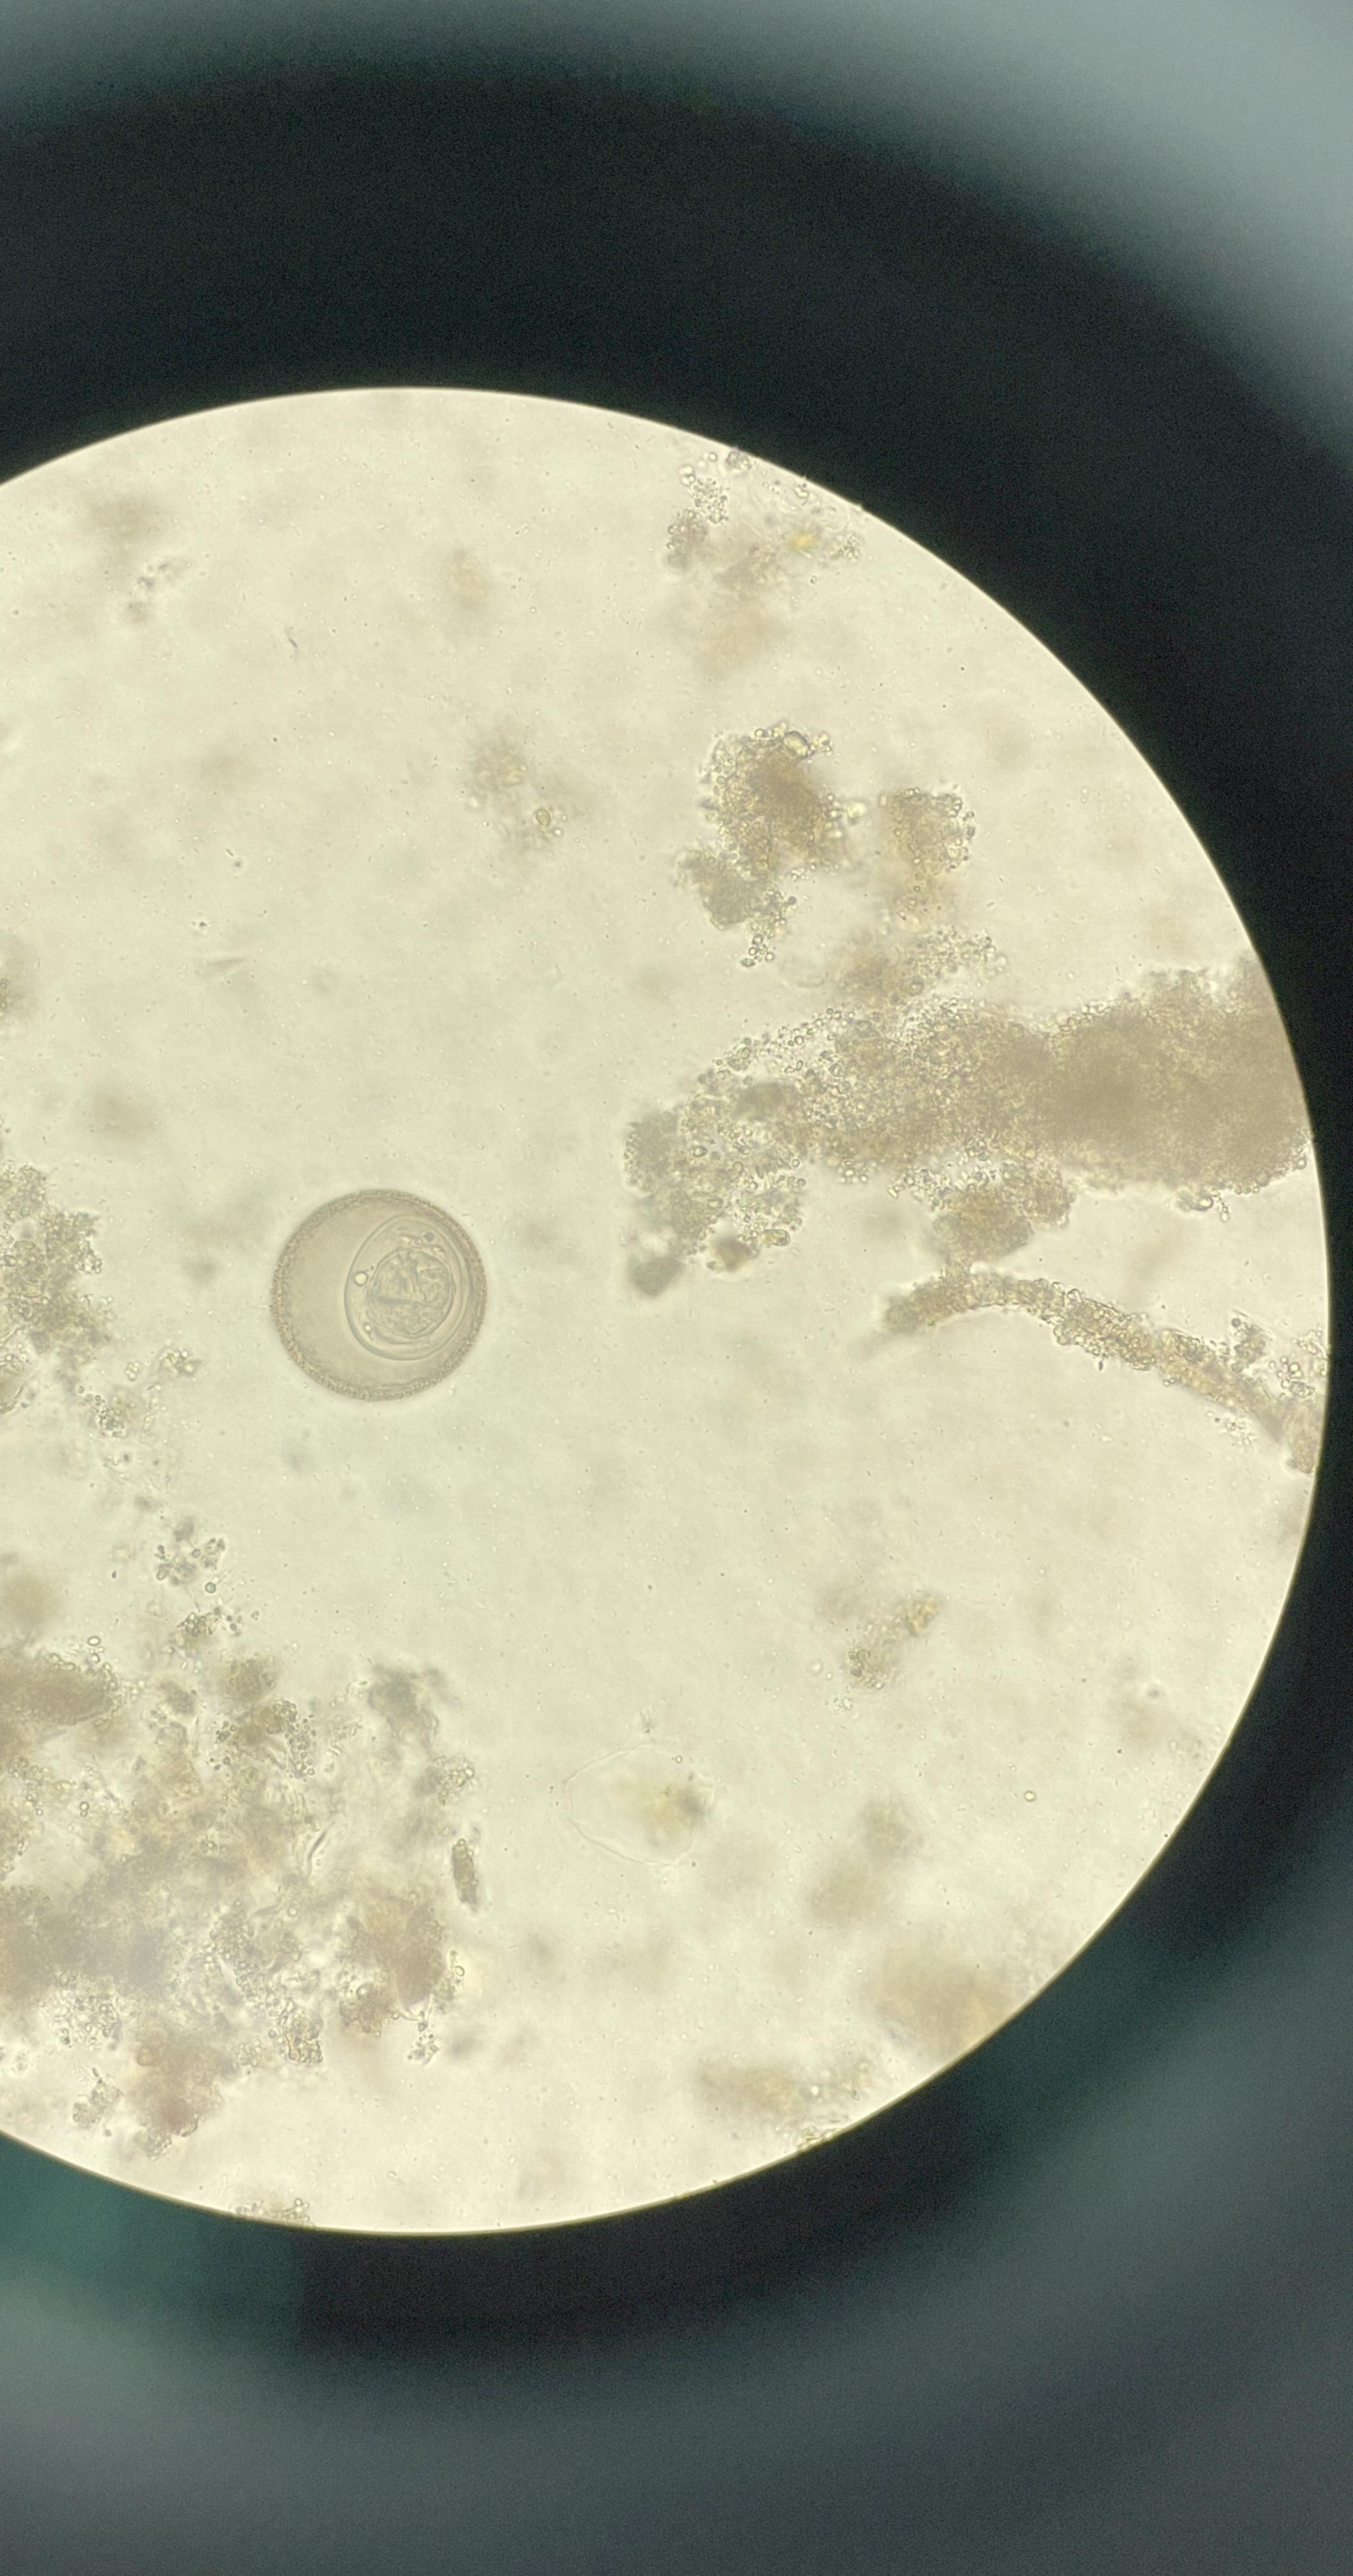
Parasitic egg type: Hymenolepis diminuta